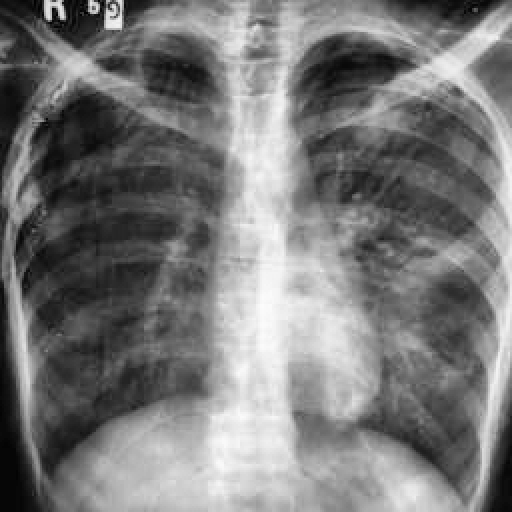
Finding: TUBERCULOSIS